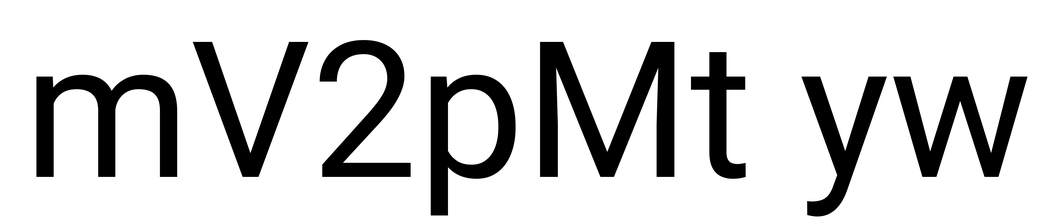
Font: Roboto_Regular